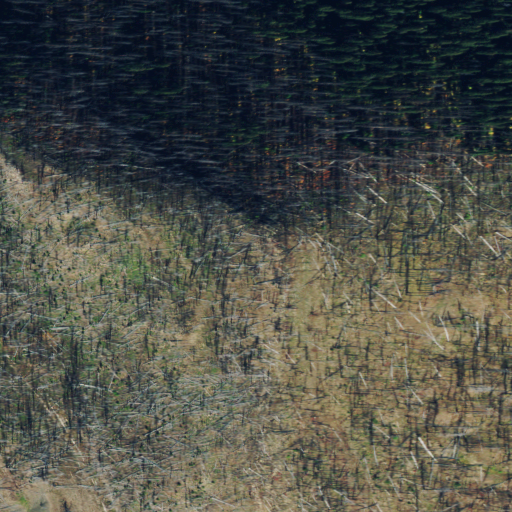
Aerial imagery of mountain in Montana named Gateway Points containing shrub, evergreen forest, and grassland